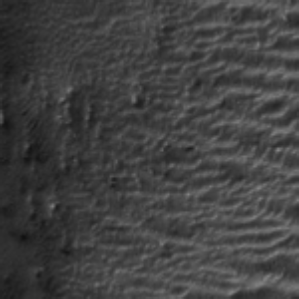
Label: frost